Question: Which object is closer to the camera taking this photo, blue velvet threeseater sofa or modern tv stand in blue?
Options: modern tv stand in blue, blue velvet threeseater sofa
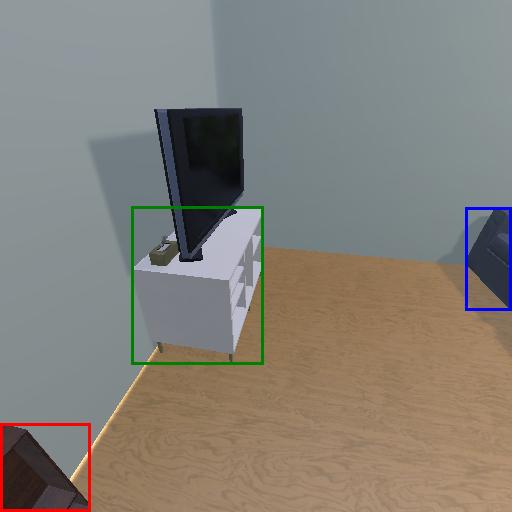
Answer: modern tv stand in blue